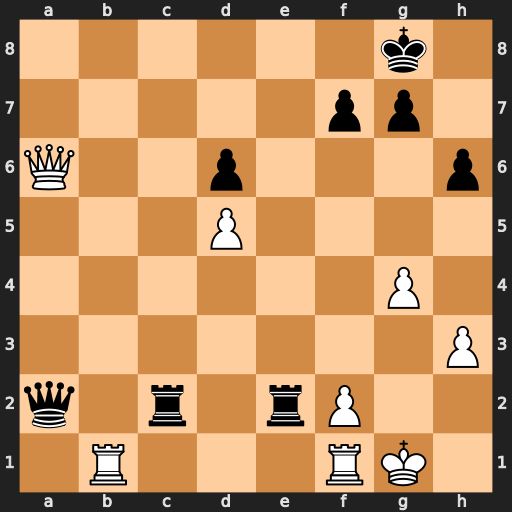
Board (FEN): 6k1/5pp1/Q2p3p/3P4/6P1/7P/q1r1rP2/1R3RK1
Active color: w
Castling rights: -
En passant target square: -
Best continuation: Rb8+ Kh7 Qd3+